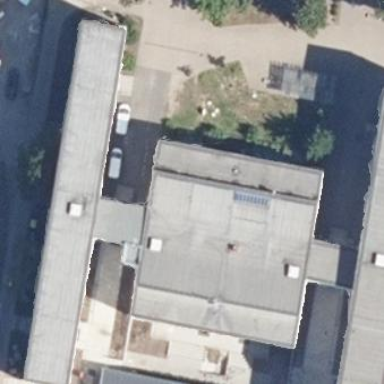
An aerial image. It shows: School building.